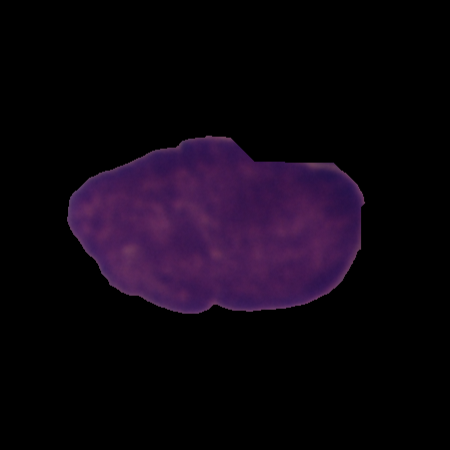
Label: cancer